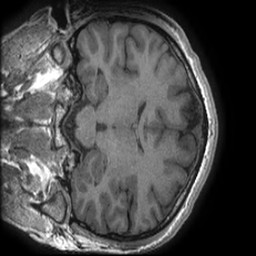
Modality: T1w
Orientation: coronal